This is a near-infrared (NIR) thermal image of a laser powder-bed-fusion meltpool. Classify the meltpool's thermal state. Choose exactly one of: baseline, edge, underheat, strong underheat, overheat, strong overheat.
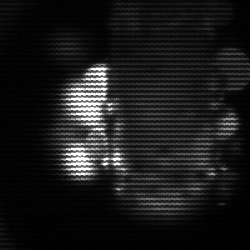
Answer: strong underheat